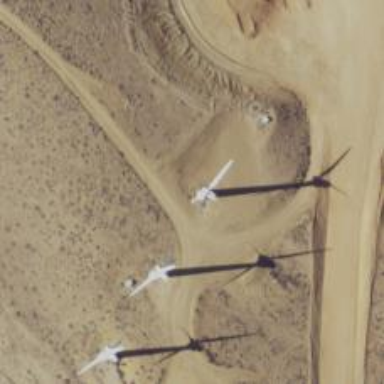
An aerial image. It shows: Wind power generator with wind turbines.